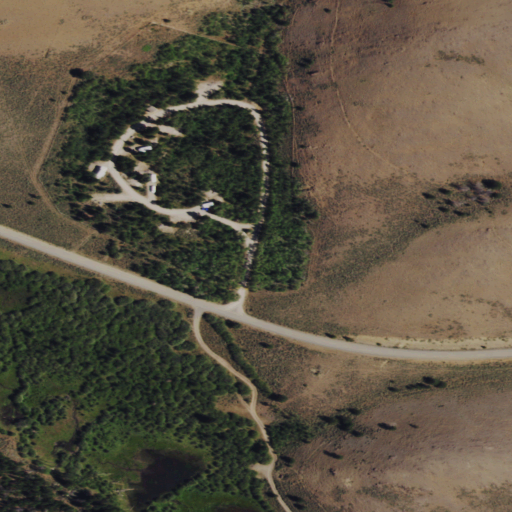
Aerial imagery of valley in Wyoming named Placerita Gulch containing shrub, woody wetlands, deciduous forest, and evergreen forest